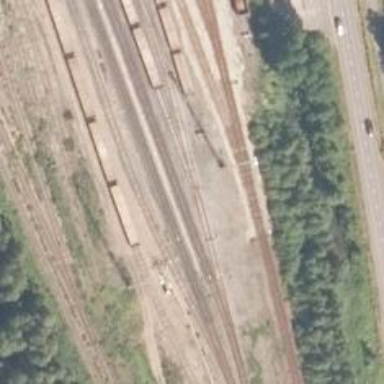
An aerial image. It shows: Wedge used for railway derailment.